Aerial crown-view tile of a tropical tree (Barro Colorado Island, Panama), acquired 20250217:
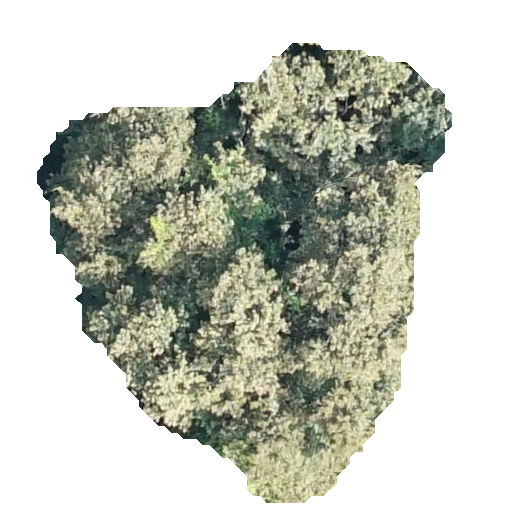
Species: Luehea seemannii
GBIF accepted scientific name: Luehea seemannii
Crown area: 183.064 m²